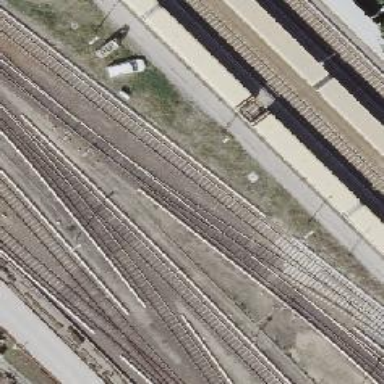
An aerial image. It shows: Light rail railway line.